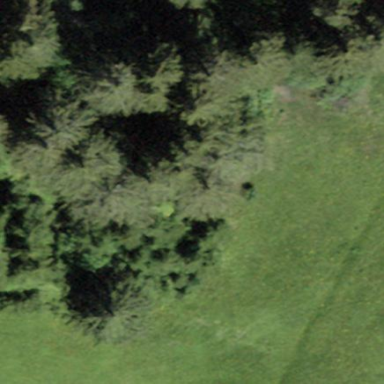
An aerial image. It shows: Forest with mixed types of leaves.